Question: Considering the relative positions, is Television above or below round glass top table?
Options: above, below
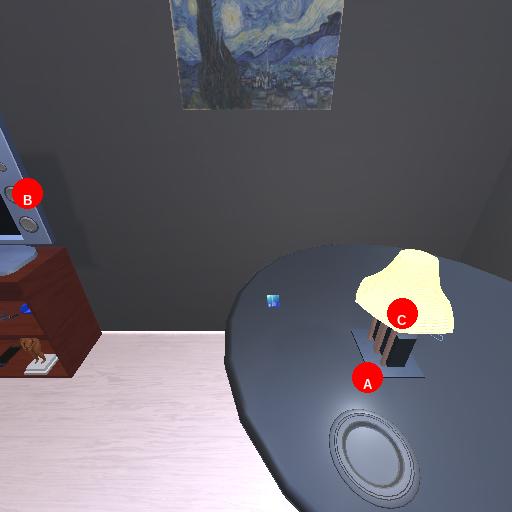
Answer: above